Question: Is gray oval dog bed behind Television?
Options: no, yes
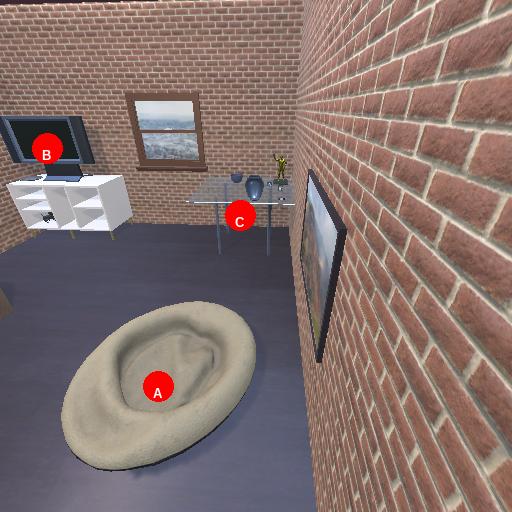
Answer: no